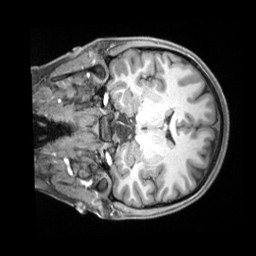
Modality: T1w
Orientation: coronal
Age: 19
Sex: female
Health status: ill
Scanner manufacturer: siemens
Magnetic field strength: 3 T
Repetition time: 2.2 s
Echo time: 0.00218 s